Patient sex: F
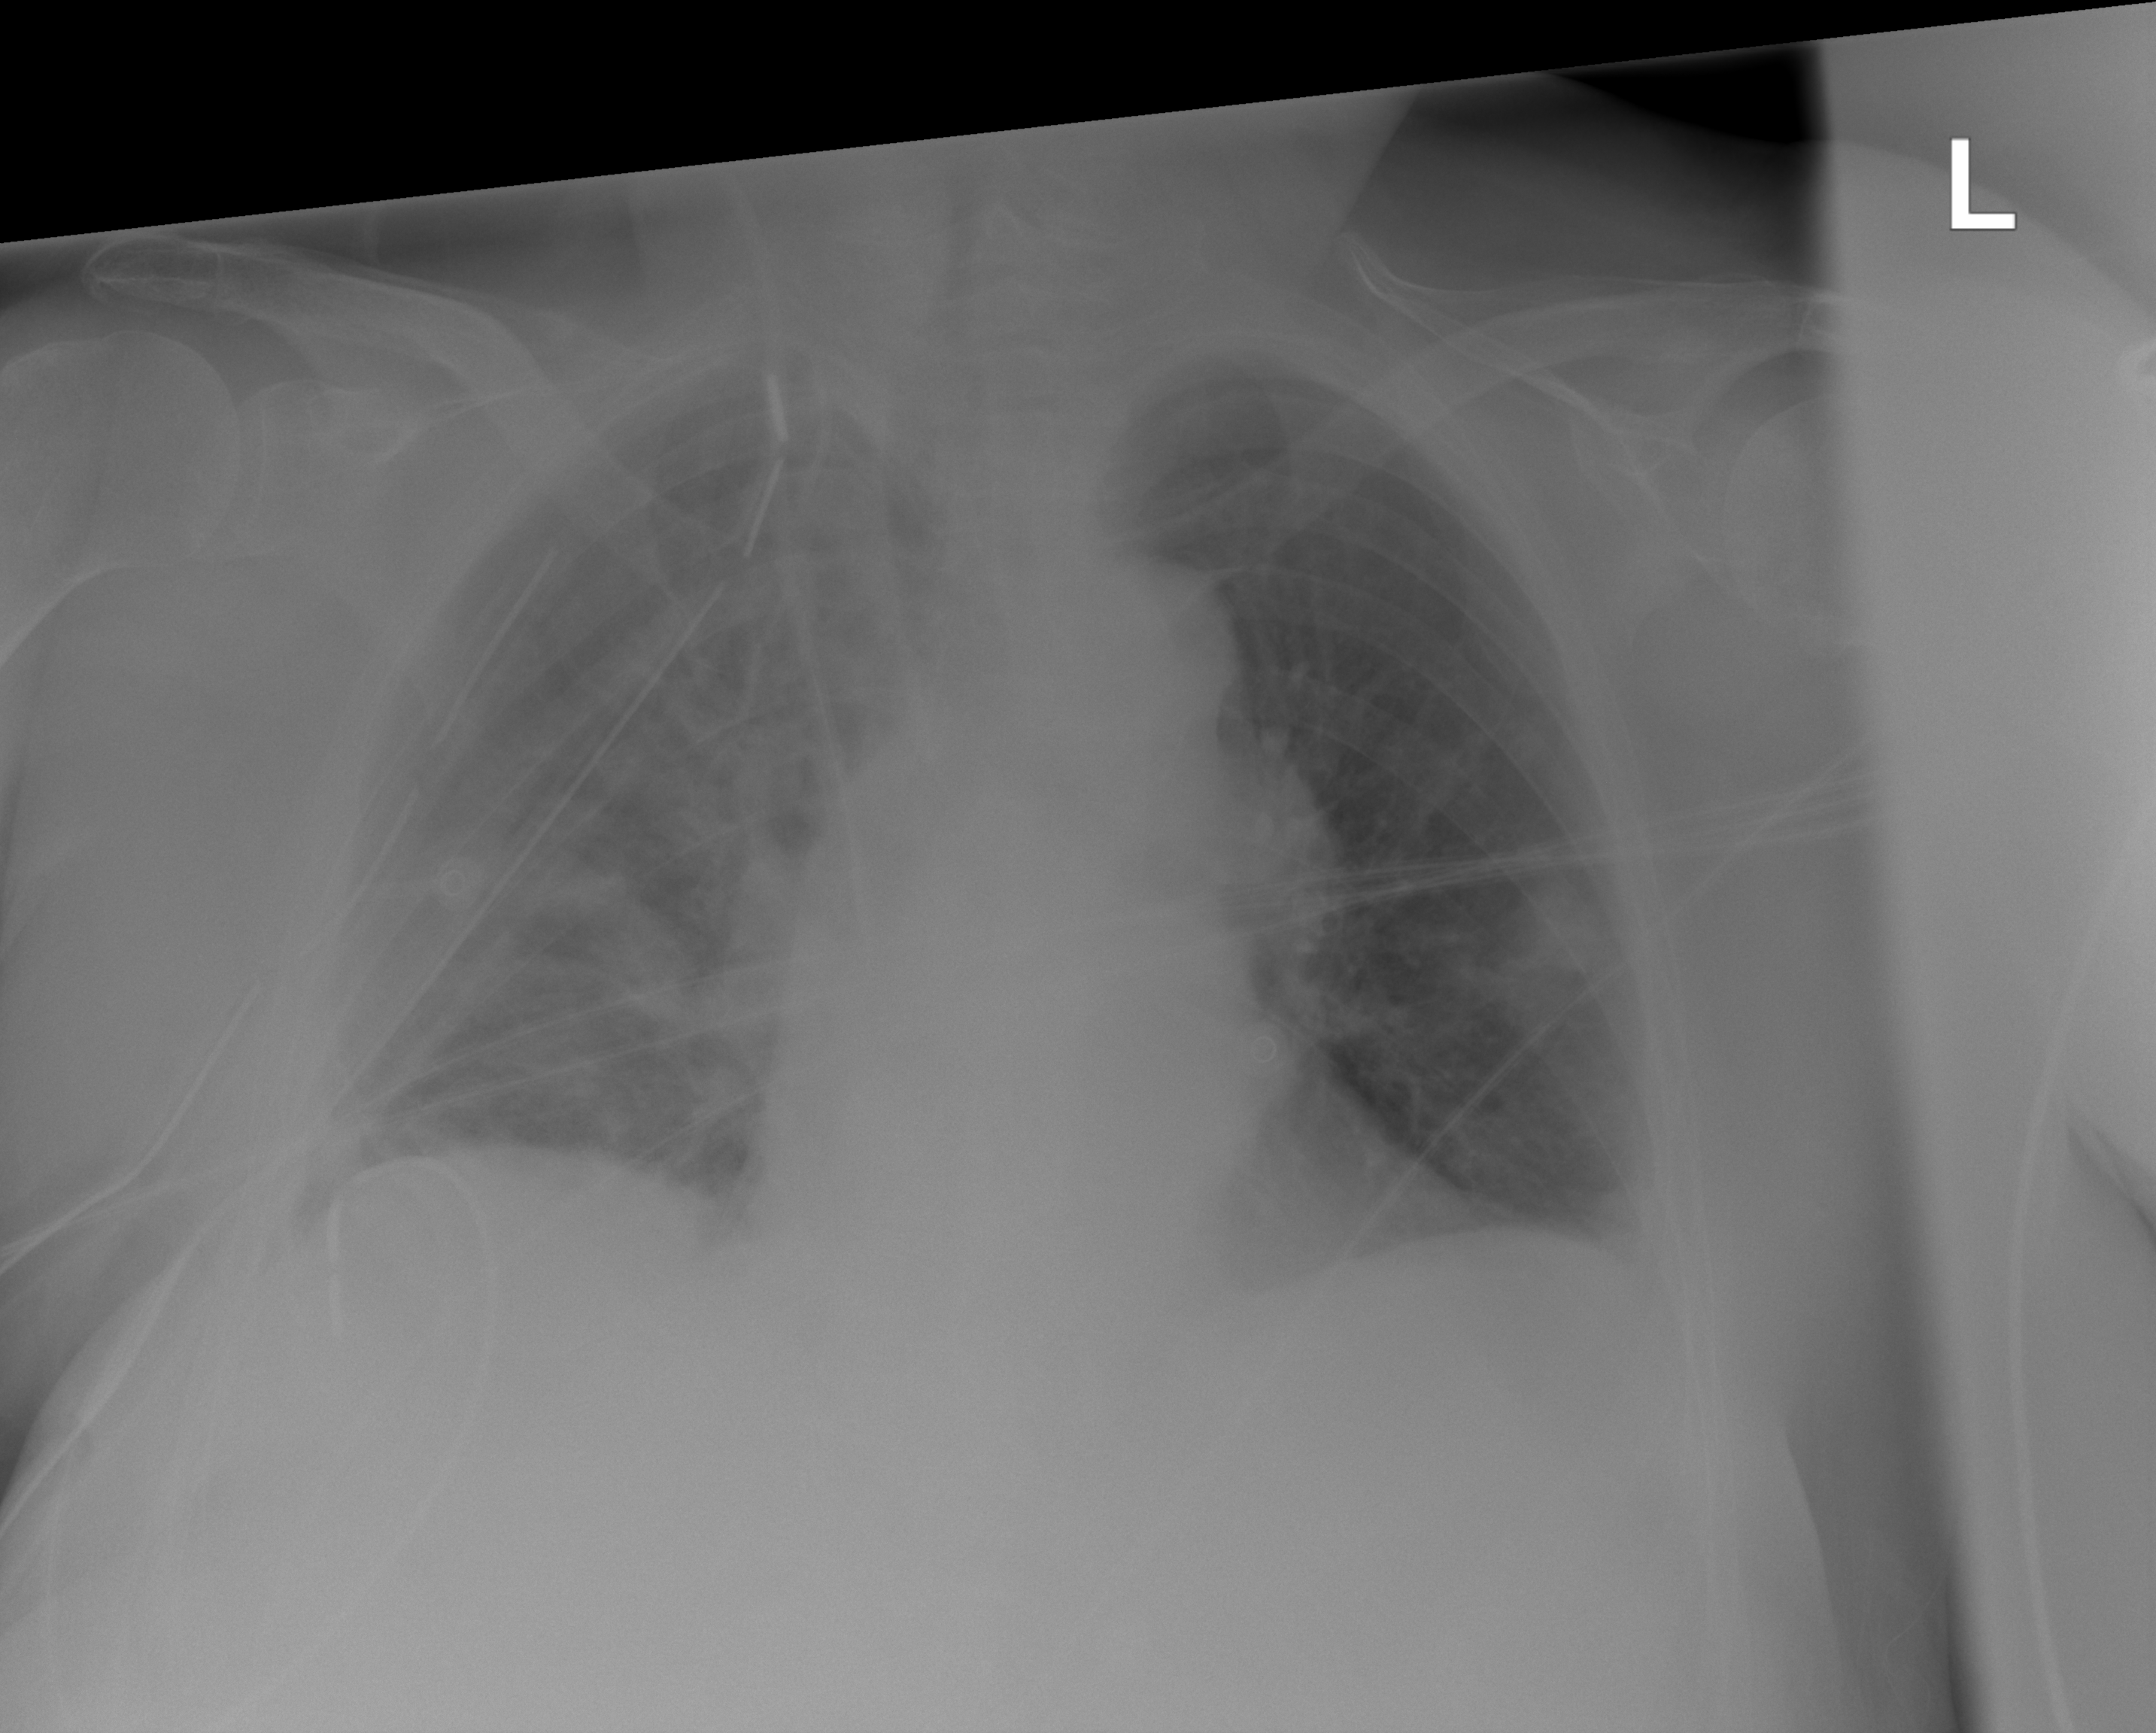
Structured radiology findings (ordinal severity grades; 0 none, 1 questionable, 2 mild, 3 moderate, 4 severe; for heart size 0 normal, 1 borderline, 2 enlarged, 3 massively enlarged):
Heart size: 1
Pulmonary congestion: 0
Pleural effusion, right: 3
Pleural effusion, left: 2
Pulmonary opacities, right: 2
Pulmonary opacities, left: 2
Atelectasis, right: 2
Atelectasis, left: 2